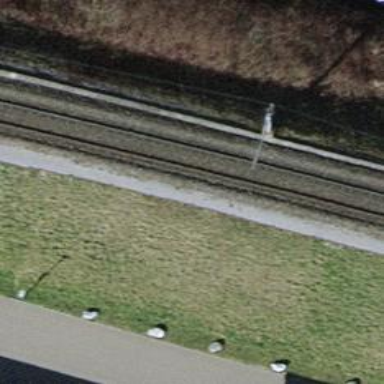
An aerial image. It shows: Railway line with electrified contact line. It runs along embankment with one track.